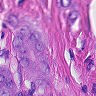
Metastatic tissue present: yes